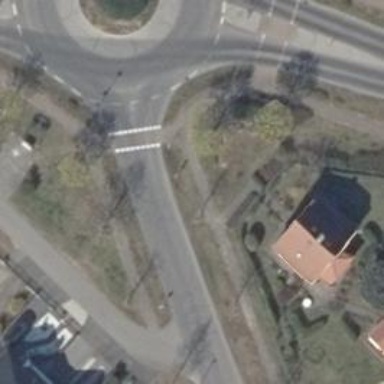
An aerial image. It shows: Uncontrolled road crossing.